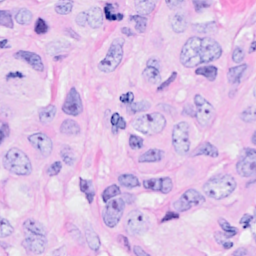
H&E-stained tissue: Breast